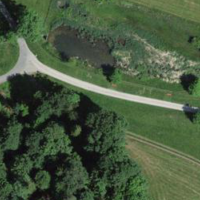
EUNIS habitat code: 25
Species observed at this site:
Myosotis scorpioides
Argentina anserina